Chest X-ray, AP view. Patient: 61 years old, sex F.
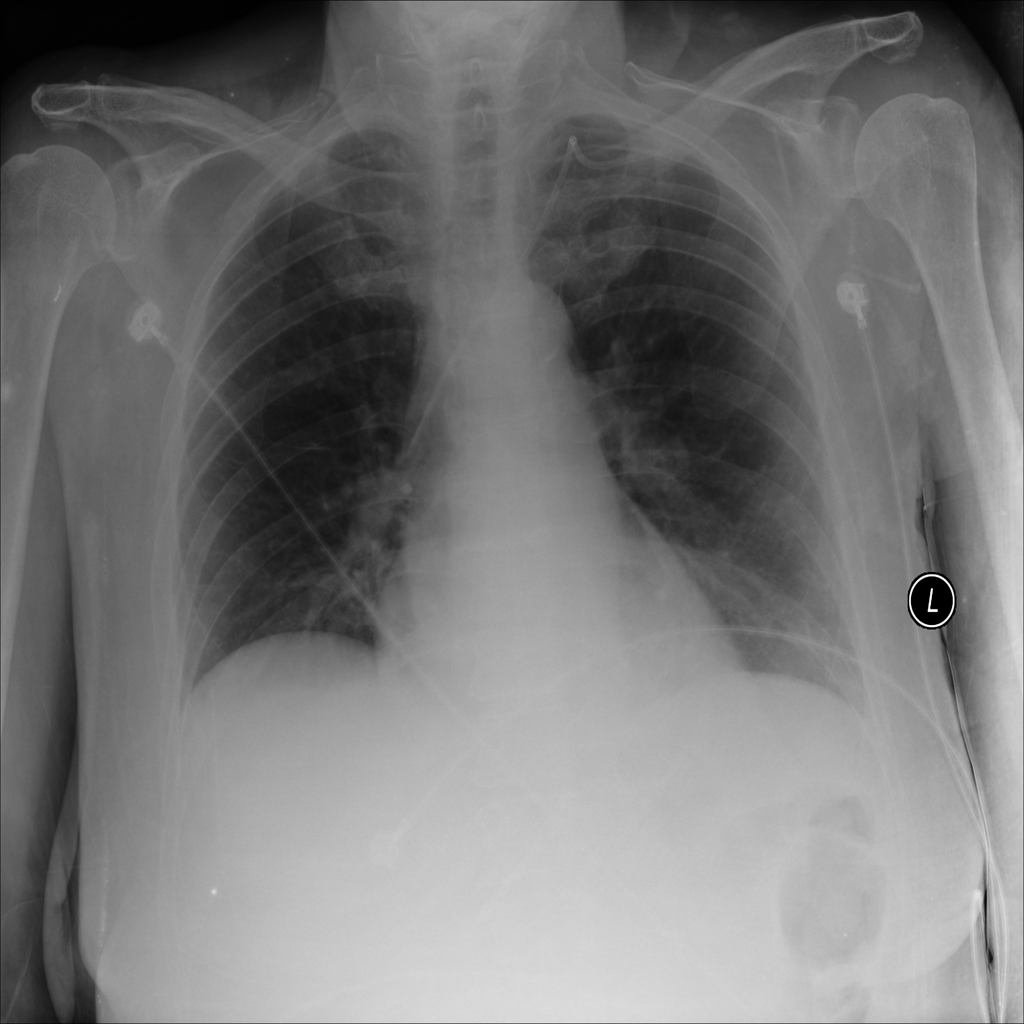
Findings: No Finding